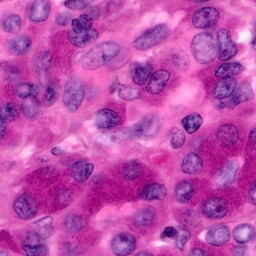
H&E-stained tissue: Pancreatic